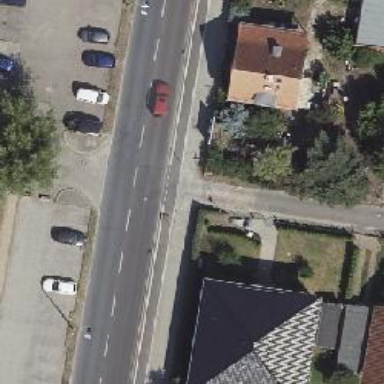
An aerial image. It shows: Road with "give way" sign.